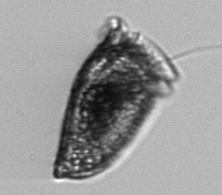
Label: Dinophysis_norvegica